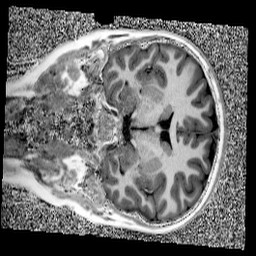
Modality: UNIT1
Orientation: coronal
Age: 11
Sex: male
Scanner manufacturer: siemens
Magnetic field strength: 3 T
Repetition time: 4 s
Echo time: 0.00303 s